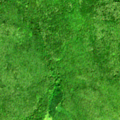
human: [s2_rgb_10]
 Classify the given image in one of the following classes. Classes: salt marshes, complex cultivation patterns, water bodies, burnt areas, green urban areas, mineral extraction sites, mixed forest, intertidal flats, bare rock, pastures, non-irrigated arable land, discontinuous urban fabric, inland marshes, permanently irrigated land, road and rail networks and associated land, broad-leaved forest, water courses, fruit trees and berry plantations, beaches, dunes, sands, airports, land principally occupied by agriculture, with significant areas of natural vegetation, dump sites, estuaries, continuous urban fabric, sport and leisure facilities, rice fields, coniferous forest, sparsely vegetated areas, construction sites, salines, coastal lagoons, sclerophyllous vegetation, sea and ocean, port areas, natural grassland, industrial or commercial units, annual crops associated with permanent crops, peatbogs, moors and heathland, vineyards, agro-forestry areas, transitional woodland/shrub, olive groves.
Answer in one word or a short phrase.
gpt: land principally occupied by agriculture, with significant areas of natural vegetation, broad-leaved forest